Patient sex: M
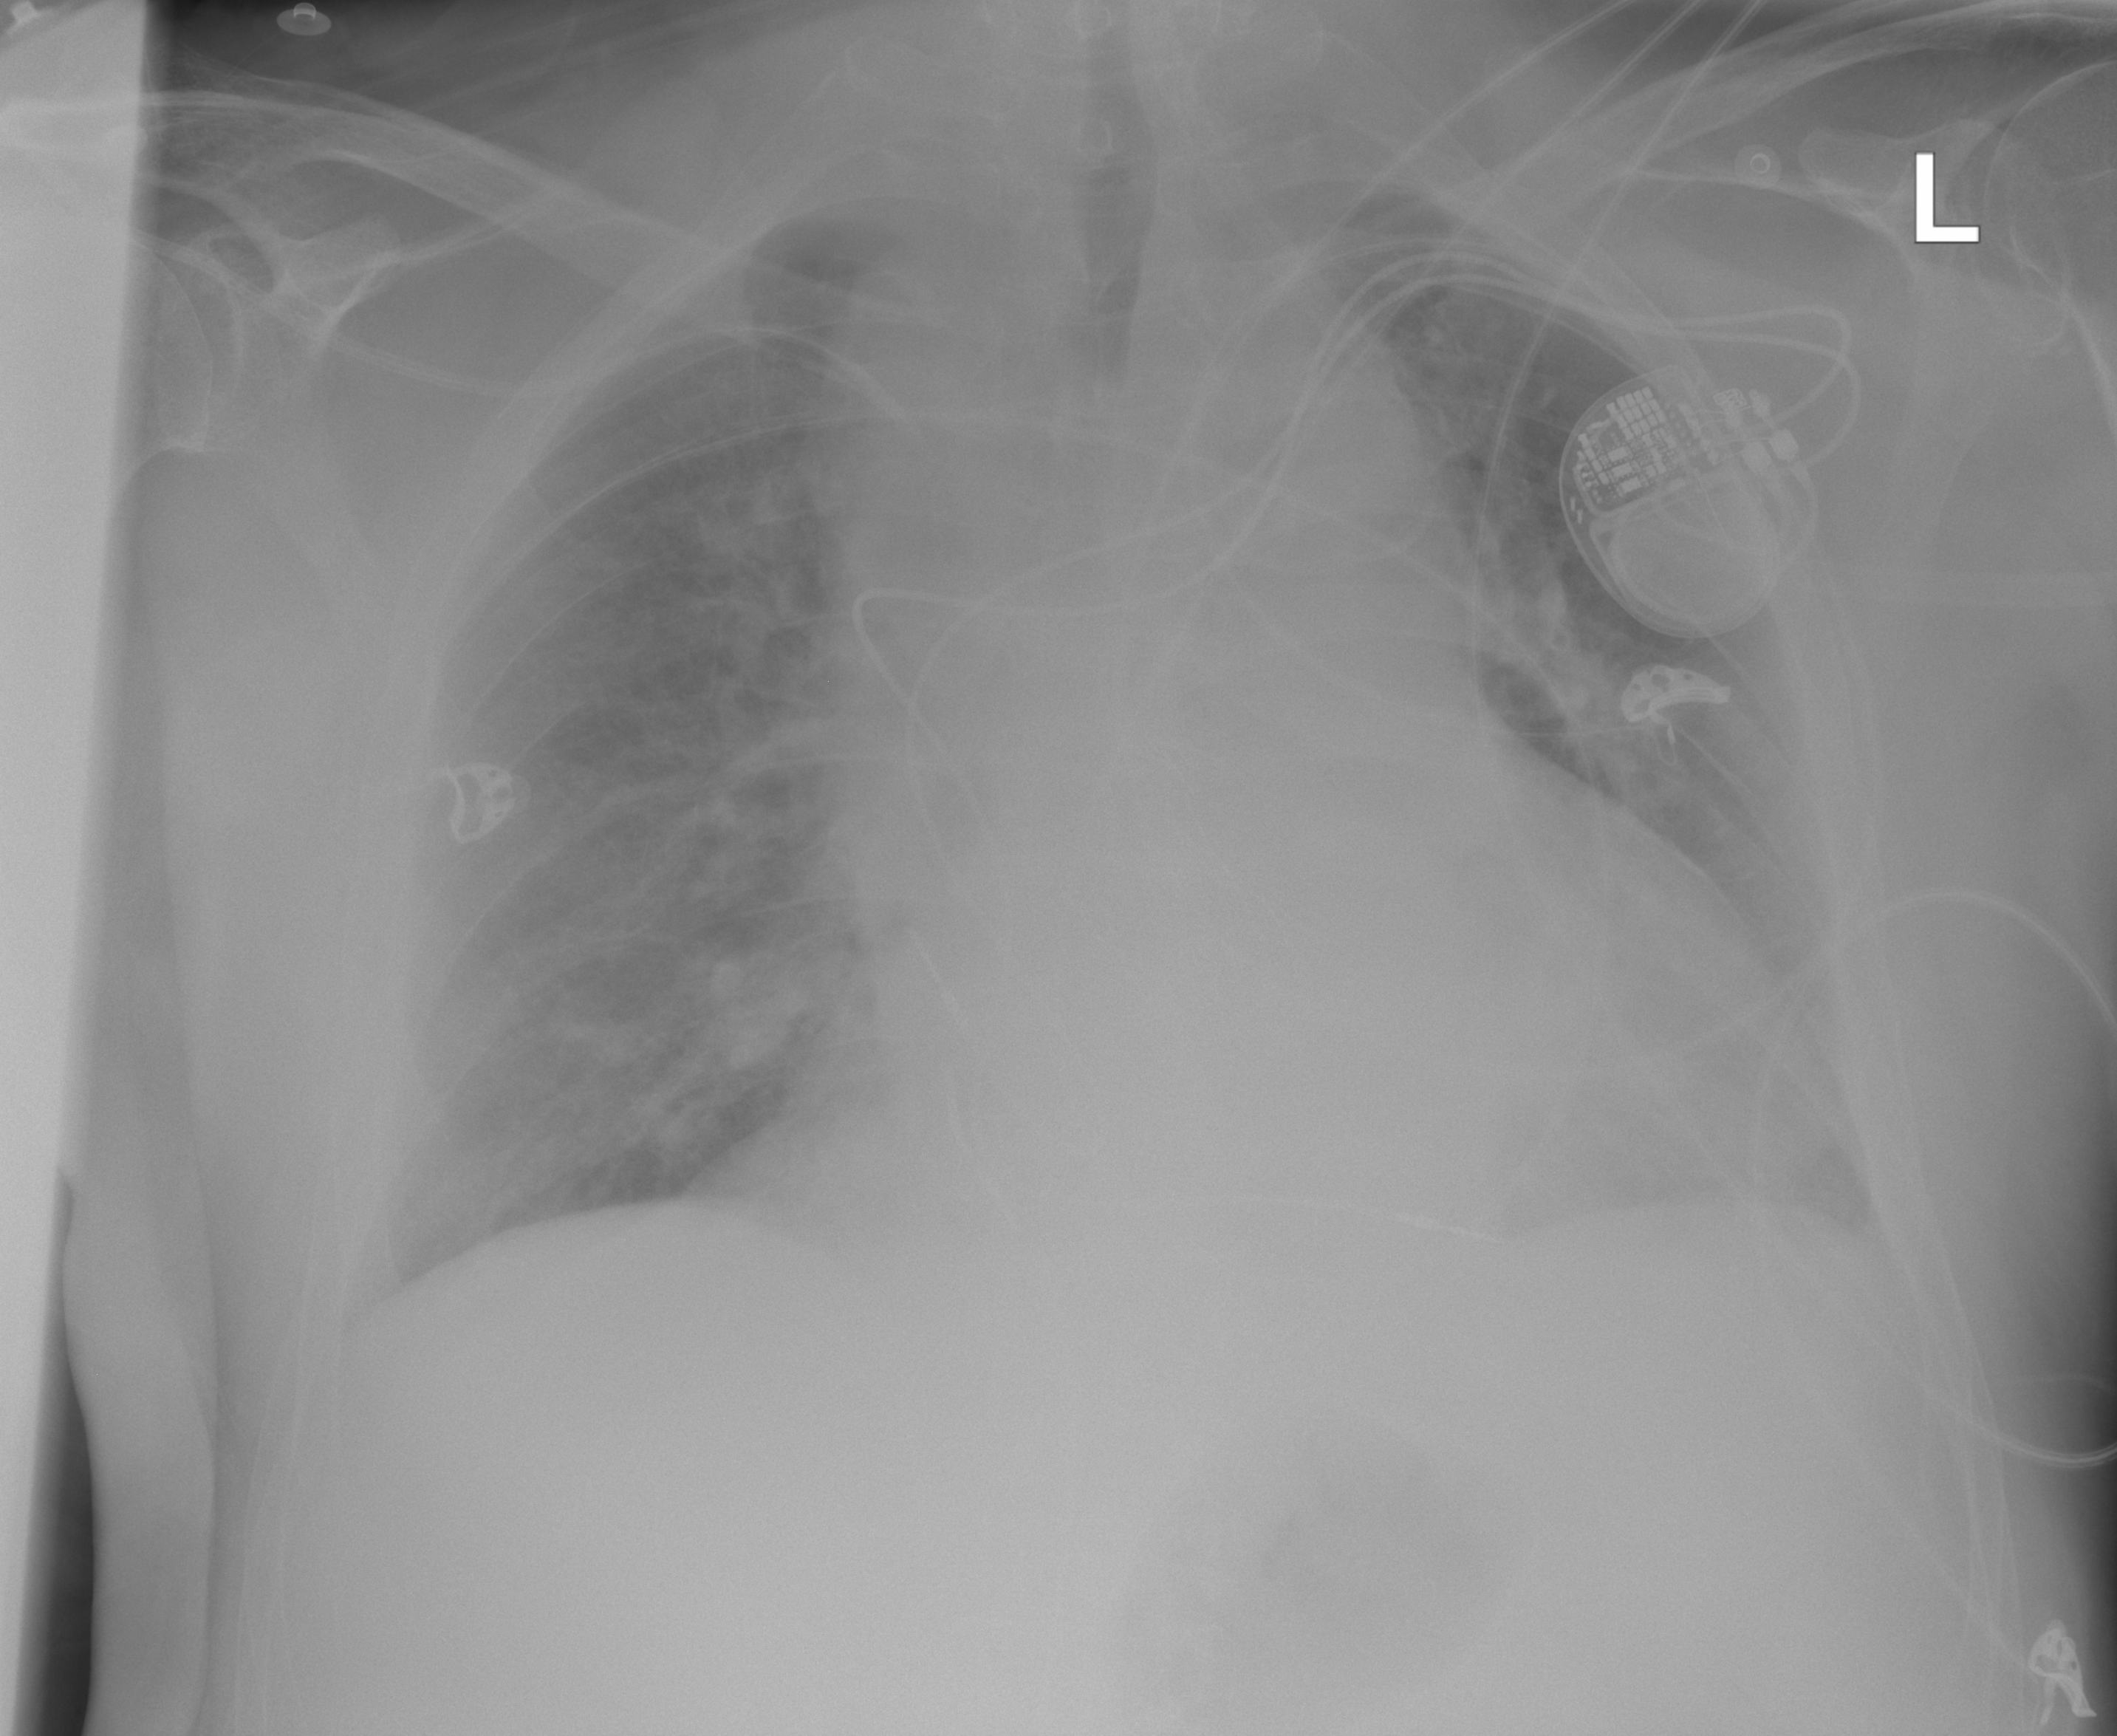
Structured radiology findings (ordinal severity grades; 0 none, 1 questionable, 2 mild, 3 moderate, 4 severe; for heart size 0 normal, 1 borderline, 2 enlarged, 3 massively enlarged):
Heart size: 2
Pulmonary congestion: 2
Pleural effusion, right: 0
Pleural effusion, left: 0
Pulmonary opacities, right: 0
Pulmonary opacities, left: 0
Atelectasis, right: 0
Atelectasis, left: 0